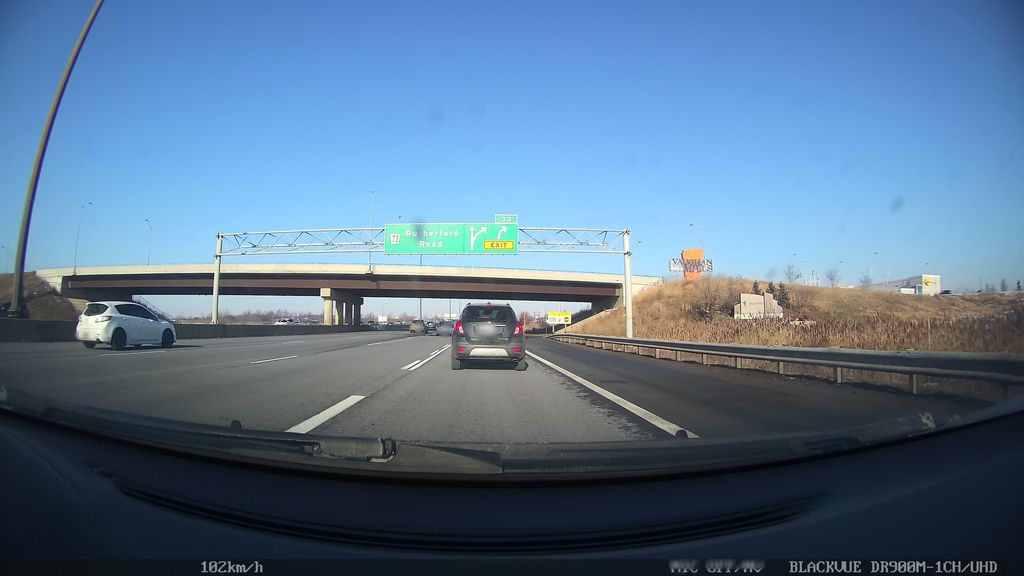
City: toronto